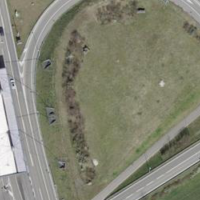
EUNIS habitat code: 57
Species observed at this site:
Medicago sativa